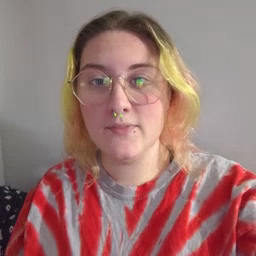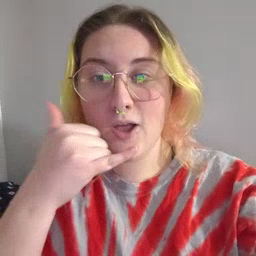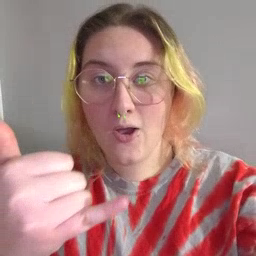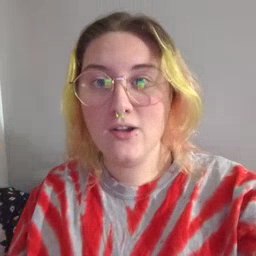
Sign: callonphone